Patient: sex F, age 27
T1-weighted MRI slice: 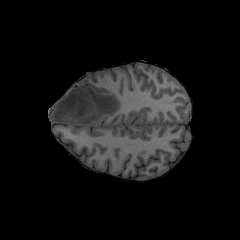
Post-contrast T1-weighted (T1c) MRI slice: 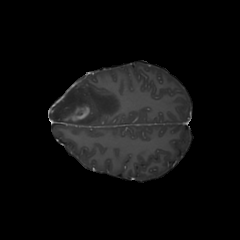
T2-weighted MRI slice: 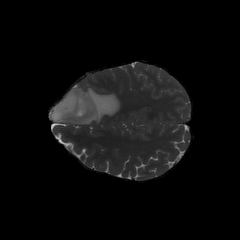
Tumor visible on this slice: yes
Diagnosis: Astrocytoma, IDH-mutant
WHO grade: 4